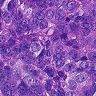
Metastatic tissue present: yes